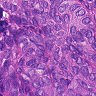
Metastatic tissue present: yes